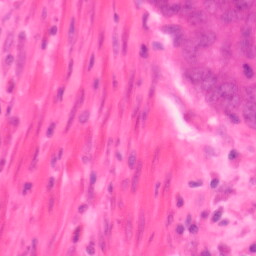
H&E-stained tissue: Colon